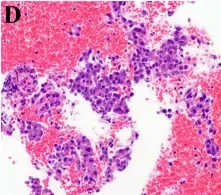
Chest radiological and pathological findings of the 7th station lymph nodes. (D) HE-stained image of the 7th station lymph nodes biopsy specimens (Original magnification, x200).
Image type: pathology (h&e)